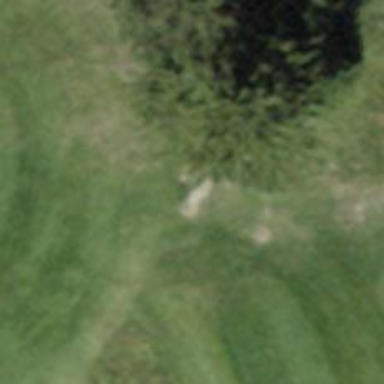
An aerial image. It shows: Designated golf cart path that is service road.